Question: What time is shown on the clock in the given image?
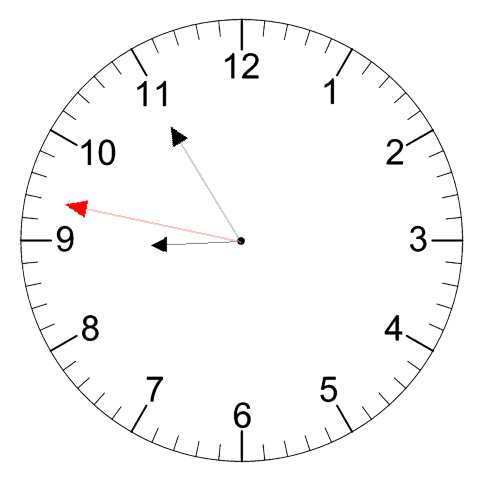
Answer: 08:54:47